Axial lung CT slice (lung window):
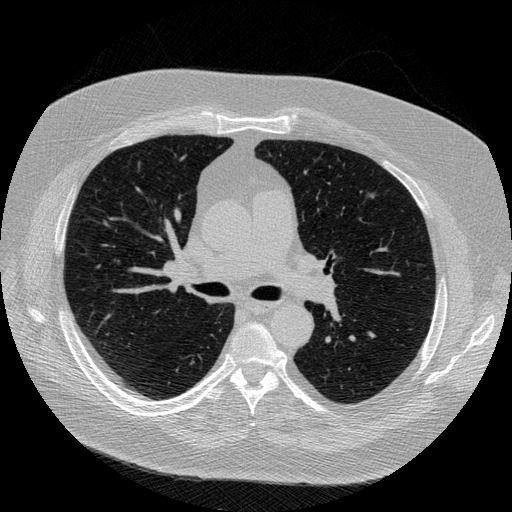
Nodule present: no